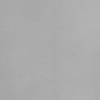
Label: dusty